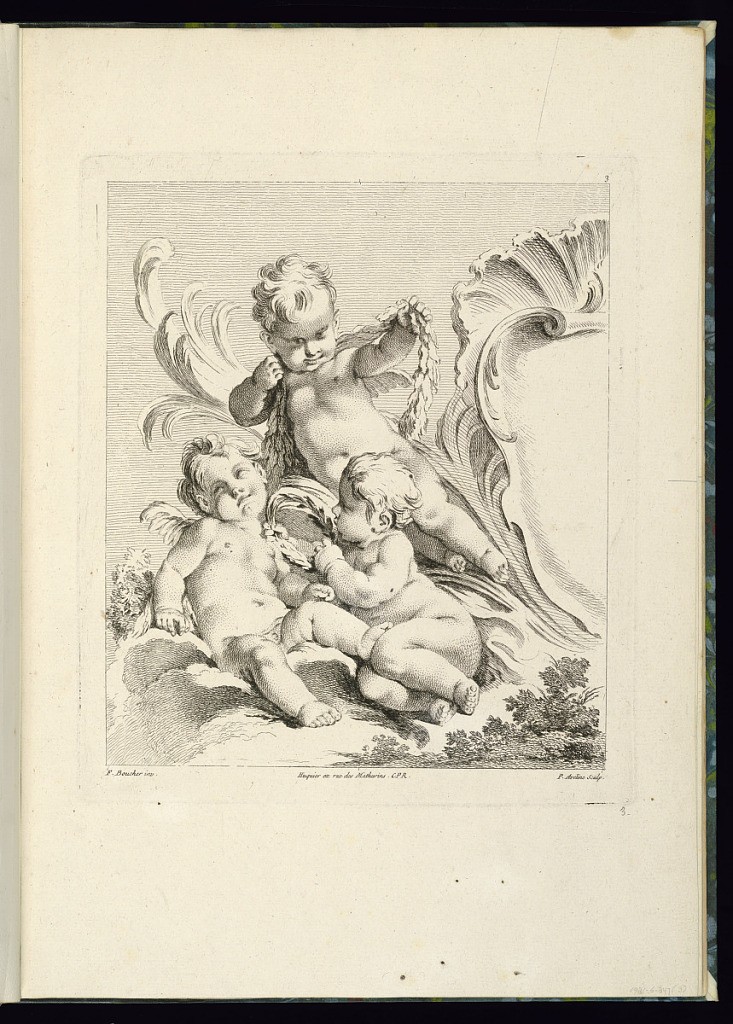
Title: Three Putti
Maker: François Boucher, French, 1703–1770
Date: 1758–63
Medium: Etching and engraving on laid paper
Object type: Print
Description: Three putti sitting in a landscape with a large cartouche to the right, with acanthus leaf, palm, and shell ornament. One of the seated putti holds a laurel crown while the putto above holds a garland of laurel leaves across his shoulders. The plate is signed and numbered.